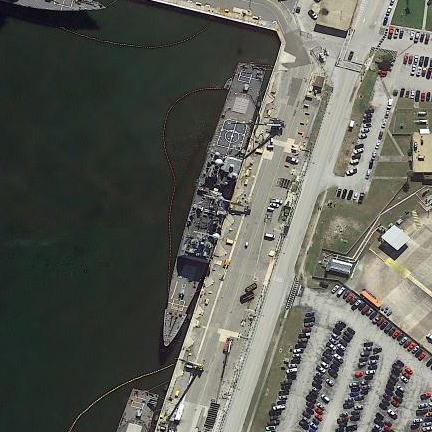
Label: Ticonderoga-class_cruiser